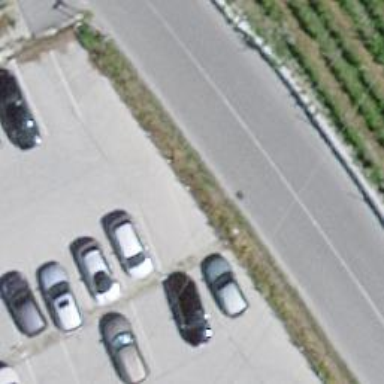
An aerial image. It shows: Parking aisle designated as service road.